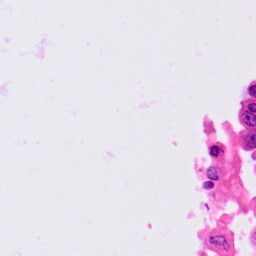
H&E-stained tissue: Lung